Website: bh-photo
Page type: address-validator
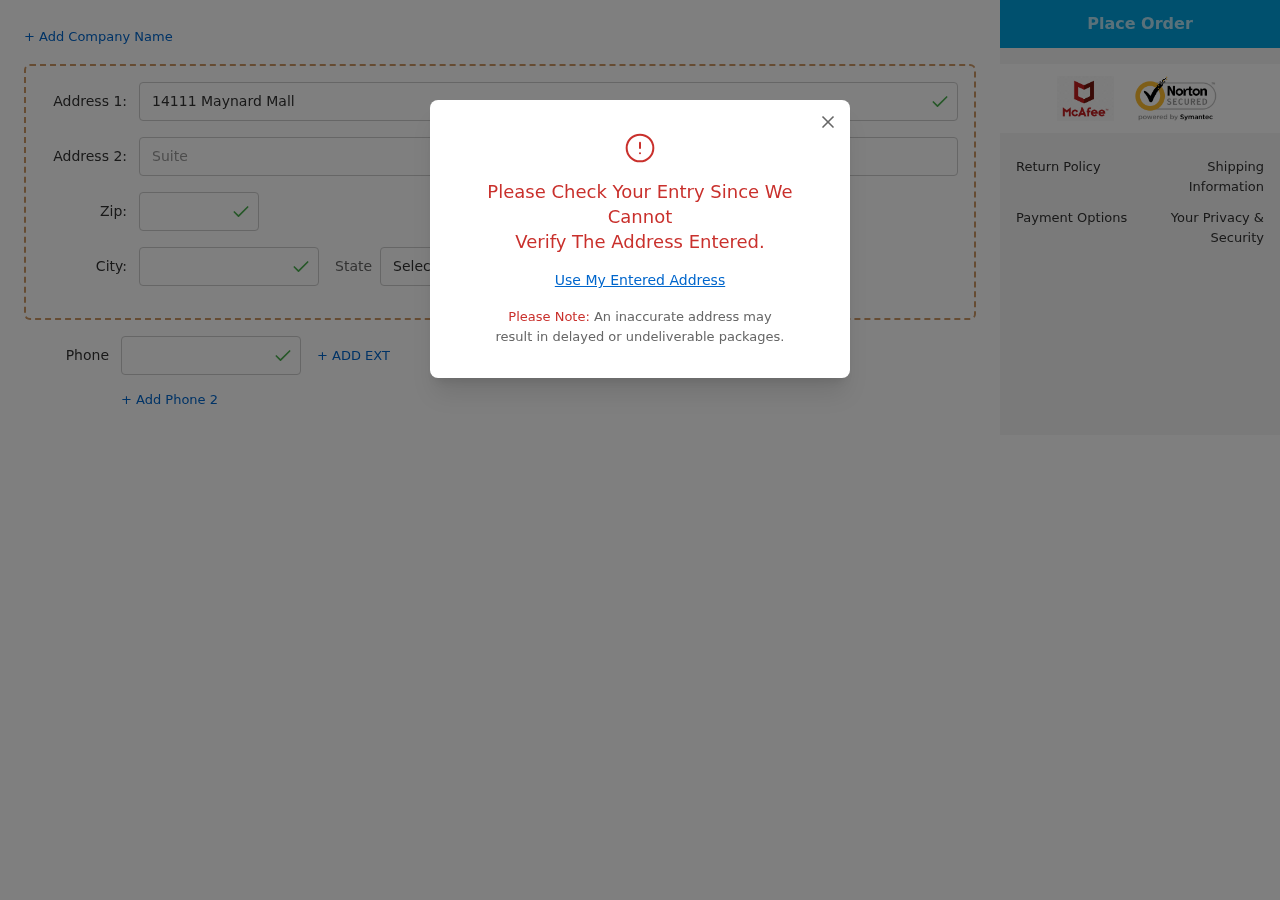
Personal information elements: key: PII_CITY
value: Fitzgeraldchester
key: PII_PHONE
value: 5512938979
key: PII_POSTCODE
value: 29377
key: PII_STATE_ABBR
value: CO
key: PII_STREET
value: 14111 Maynard Mall
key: PII_STREET2
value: Suite 481